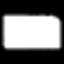
Label: squiggle